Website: macys
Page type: customer-info-address
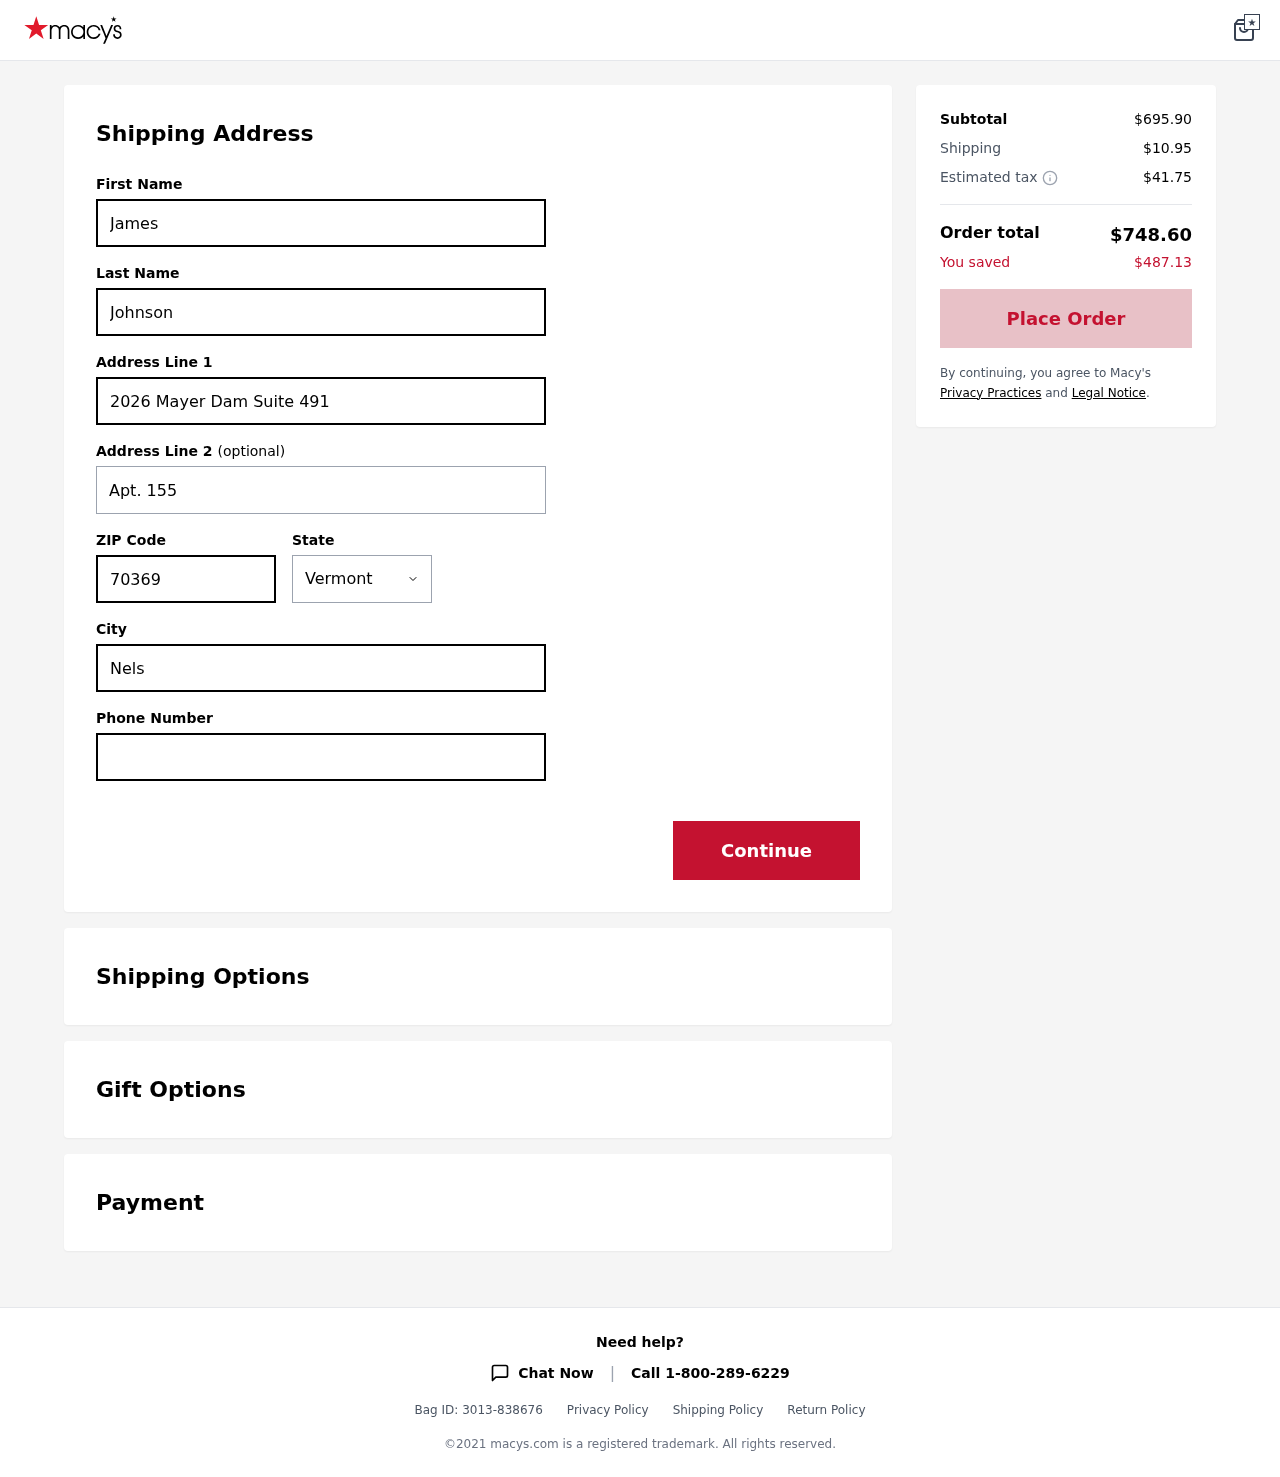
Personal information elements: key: PII_CITY
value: Nelsonburgh
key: PII_FIRSTNAME
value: James
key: PII_LASTNAME
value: Johnson
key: PII_PHONE
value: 5002689470
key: PII_POSTCODE
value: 70369
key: PII_STATE
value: Vermont
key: PII_STREET
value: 2026 Mayer Dam Suite 491
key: PII_STREET2
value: Apt. 155
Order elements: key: ORDER_SUBTOTAL
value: $695.90
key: ORDER_SHIPPING_COST
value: $10.95
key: ORDER_TAX
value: $41.75
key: ORDER_TOTAL
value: $748.60
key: ORDER_SAVINGS
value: $487.13